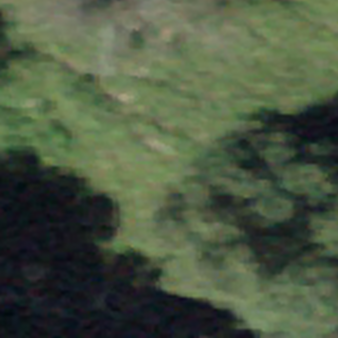
Label: other